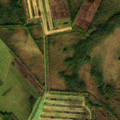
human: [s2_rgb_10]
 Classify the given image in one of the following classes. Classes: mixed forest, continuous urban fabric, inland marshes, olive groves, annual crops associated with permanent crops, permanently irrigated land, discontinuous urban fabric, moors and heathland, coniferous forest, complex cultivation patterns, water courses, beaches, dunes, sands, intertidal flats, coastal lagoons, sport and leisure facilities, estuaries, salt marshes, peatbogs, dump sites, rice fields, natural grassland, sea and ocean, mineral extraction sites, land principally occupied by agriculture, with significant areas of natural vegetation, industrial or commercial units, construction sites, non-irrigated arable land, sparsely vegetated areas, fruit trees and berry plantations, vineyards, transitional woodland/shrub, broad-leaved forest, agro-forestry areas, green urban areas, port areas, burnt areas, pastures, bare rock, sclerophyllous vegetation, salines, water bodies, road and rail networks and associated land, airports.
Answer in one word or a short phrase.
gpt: non-irrigated arable land, coniferous forest, transitional woodland/shrub, peatbogs